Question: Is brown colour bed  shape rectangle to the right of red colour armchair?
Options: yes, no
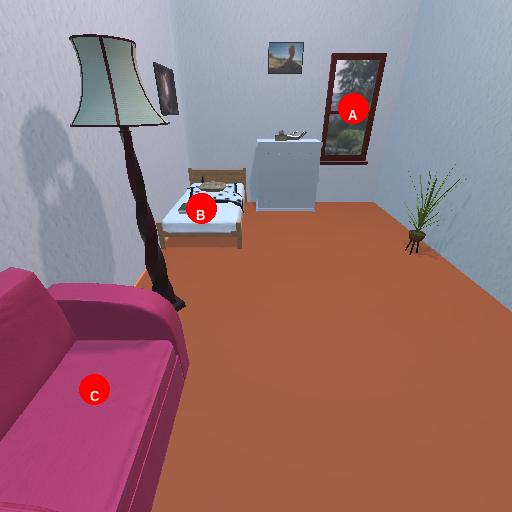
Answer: yes